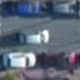
Vehicle type: Car